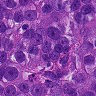
Metastatic tissue present: yes